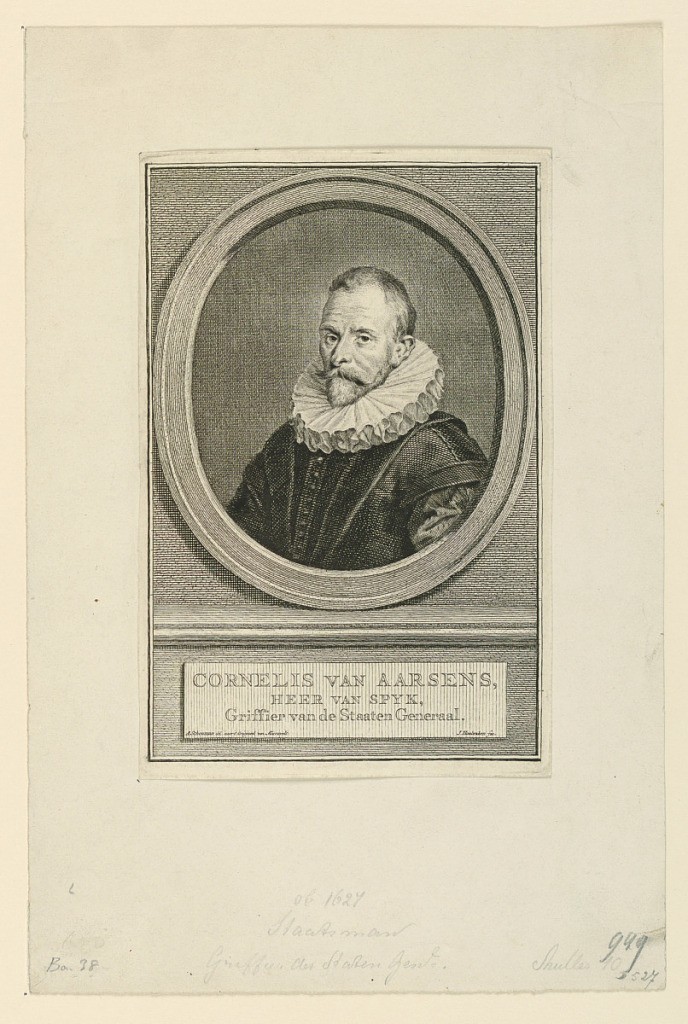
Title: Portraot of Cornelius van Aarsens
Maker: Jacobus Houbraken, Dutch, 1698 - 1780
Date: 1698–1780
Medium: Engraving on paper
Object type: Print
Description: Portrait of Cornelius van Aarsens (1545-1627).